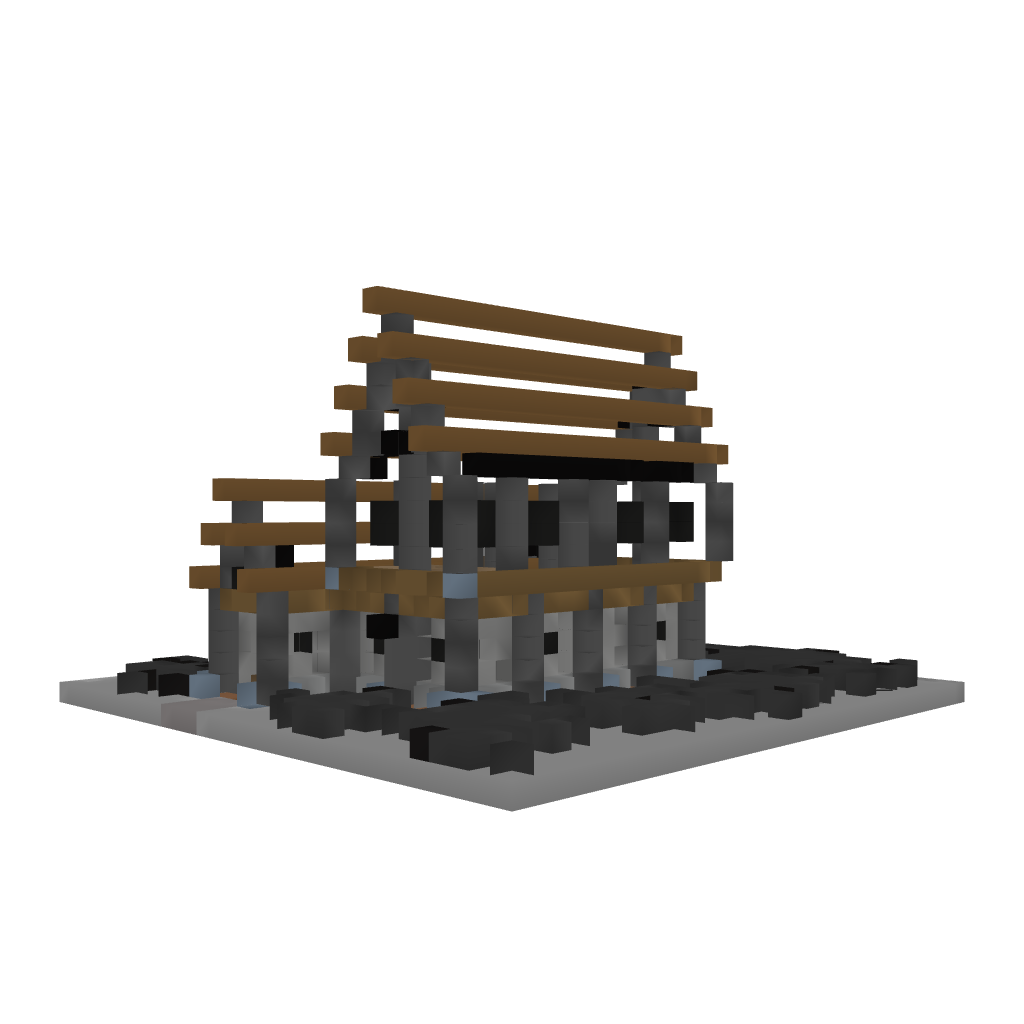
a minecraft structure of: Medieval Cottage